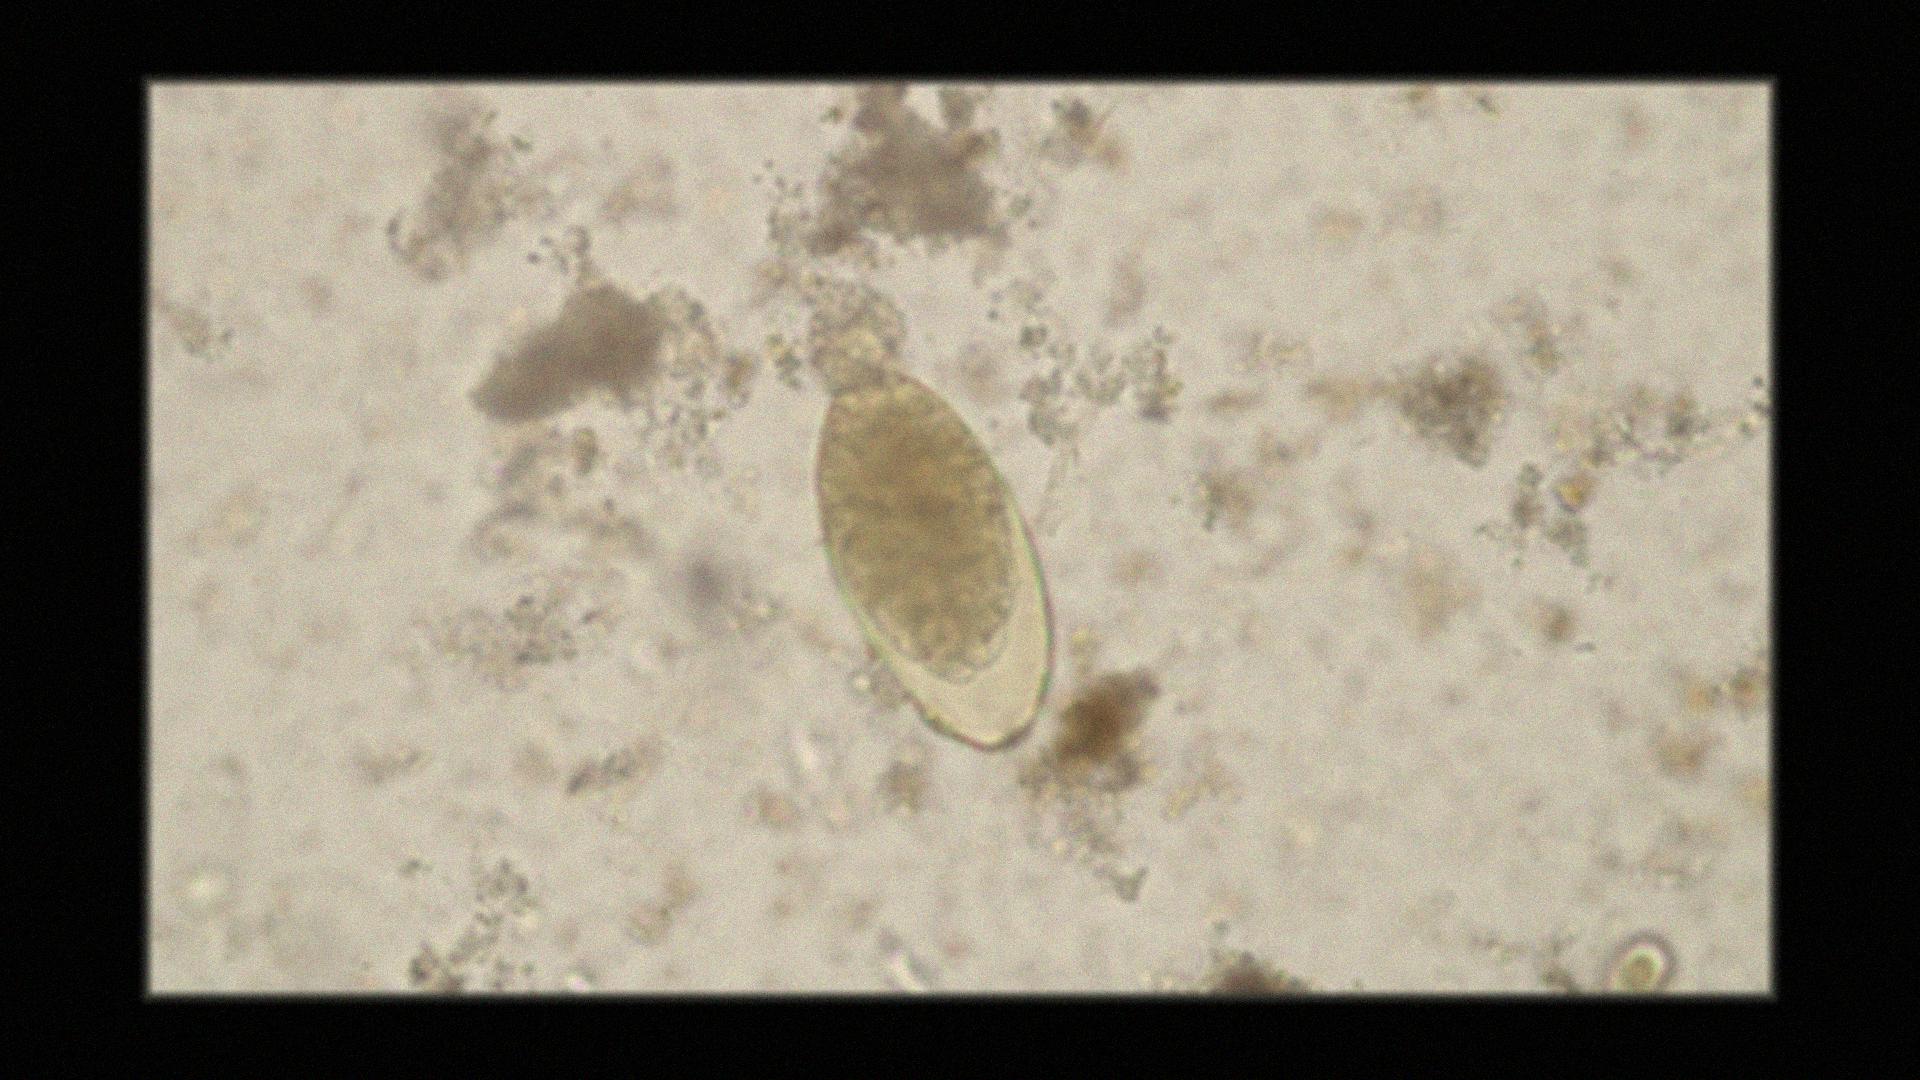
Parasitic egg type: Fasciolopsis buski